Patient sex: M
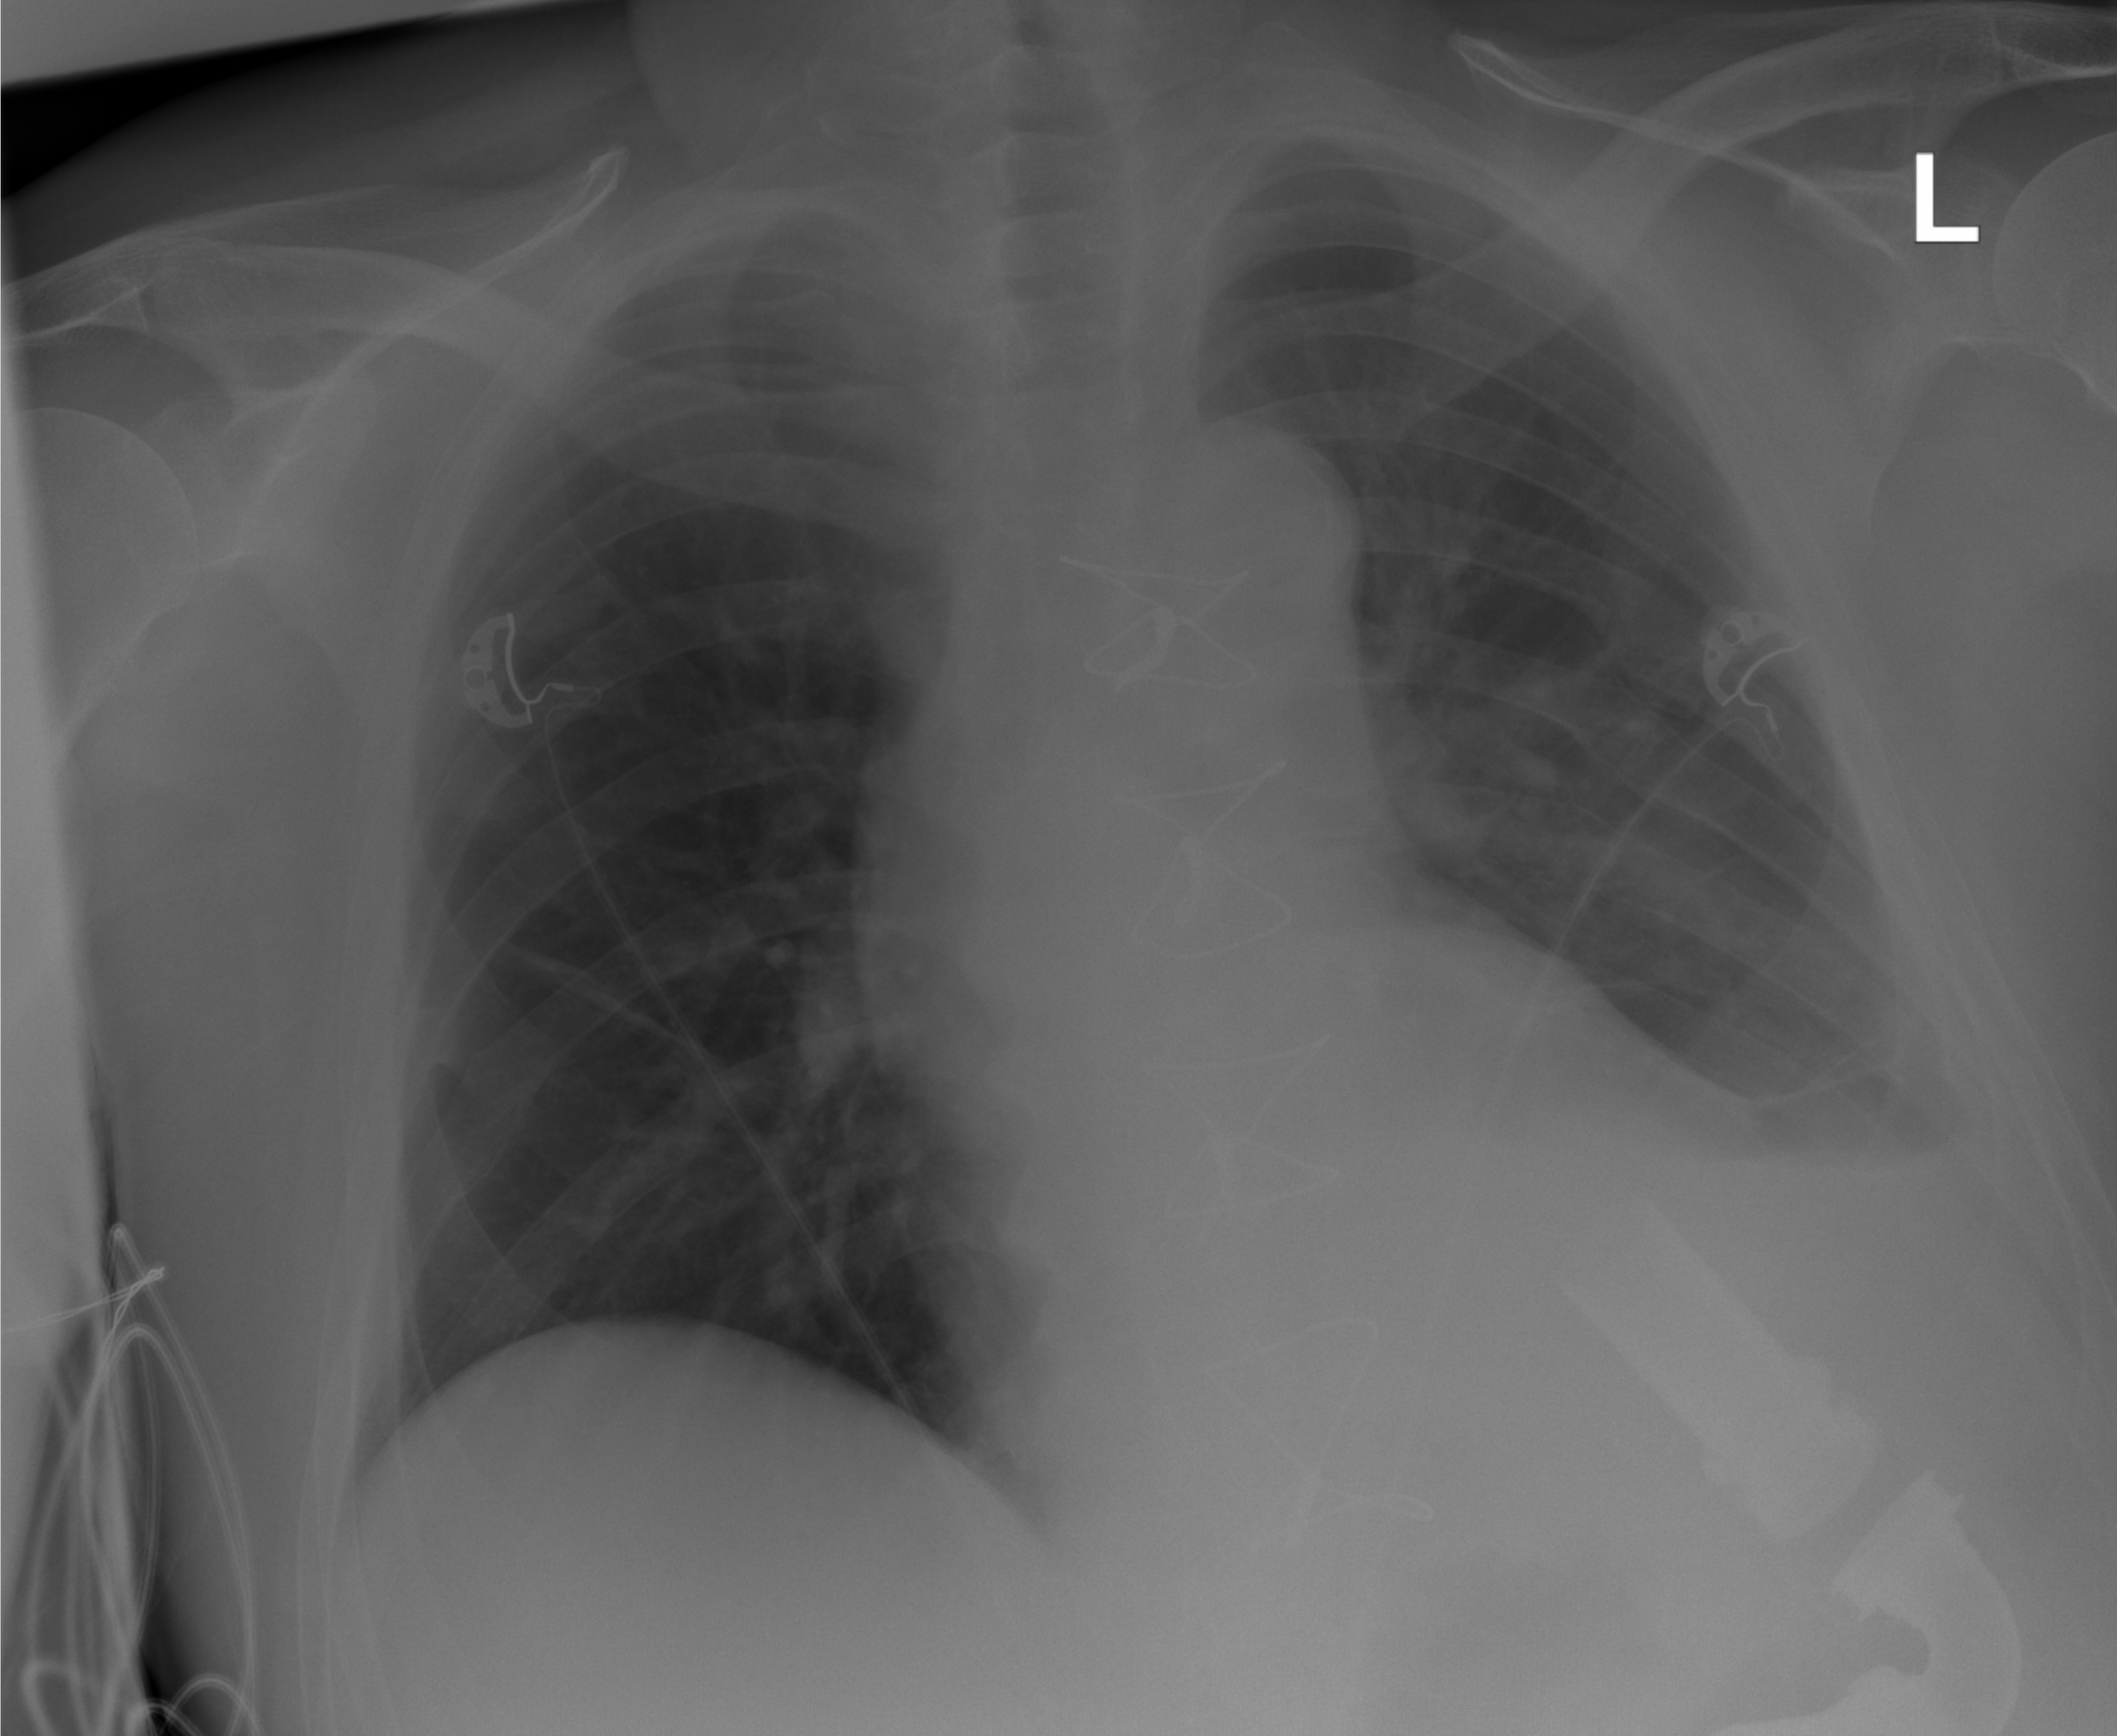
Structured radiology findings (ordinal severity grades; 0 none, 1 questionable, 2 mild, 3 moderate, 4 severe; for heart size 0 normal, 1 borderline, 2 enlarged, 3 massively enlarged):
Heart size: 0
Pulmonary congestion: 0
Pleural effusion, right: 0
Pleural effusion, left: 3
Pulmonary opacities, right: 0
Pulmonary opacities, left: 0
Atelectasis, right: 0
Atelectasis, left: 3